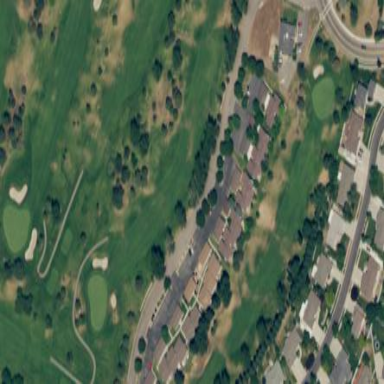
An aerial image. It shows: Golf fairway surrounded by grass.